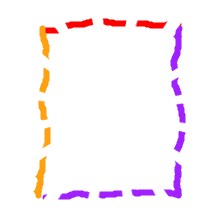
Shape: rectangle